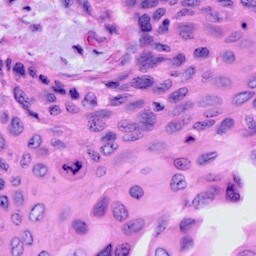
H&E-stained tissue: Cervix